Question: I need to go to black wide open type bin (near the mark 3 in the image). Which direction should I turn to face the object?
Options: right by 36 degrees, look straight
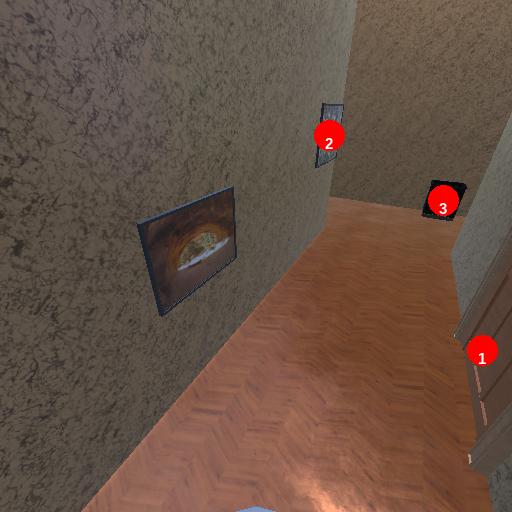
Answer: right by 36 degrees